Aerial crown-view tile of a tropical tree (Barro Colorado Island, Panama), acquired 20240813:
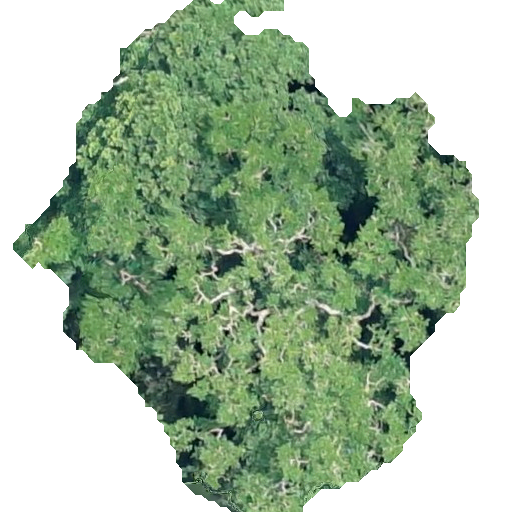
Species: Simarouba amara
GBIF accepted scientific name: Simarouba amara
Crown area: 227.273 m²